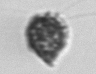
Label: Syracosphaera_pulchra